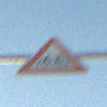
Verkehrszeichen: RadverkehrRechts
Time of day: SunriseSunset
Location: Outdoor (Beach)
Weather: Clear
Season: NotSpecified
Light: Natural